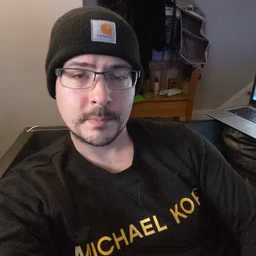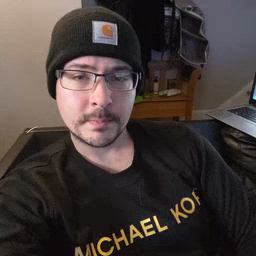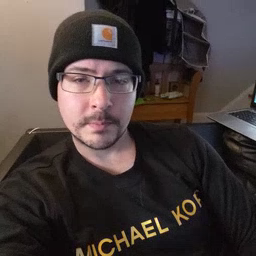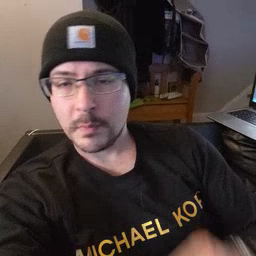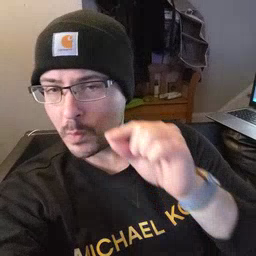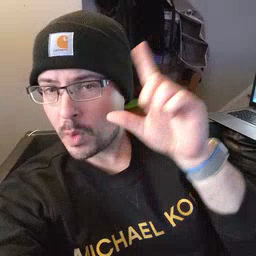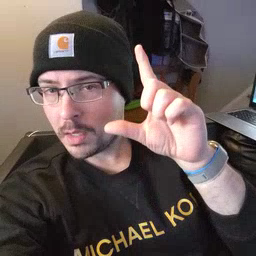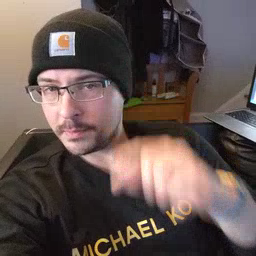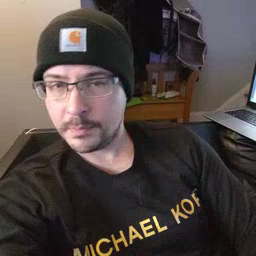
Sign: wake